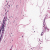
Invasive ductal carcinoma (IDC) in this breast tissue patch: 0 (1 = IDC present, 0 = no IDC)